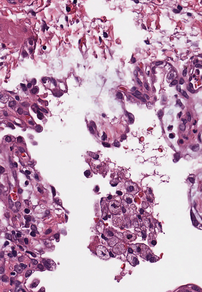
Tumor epithelial tissue: yes
Tumor-associated stroma tissue: yes
Normal tissue: no